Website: ulta-beauty
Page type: address-validator
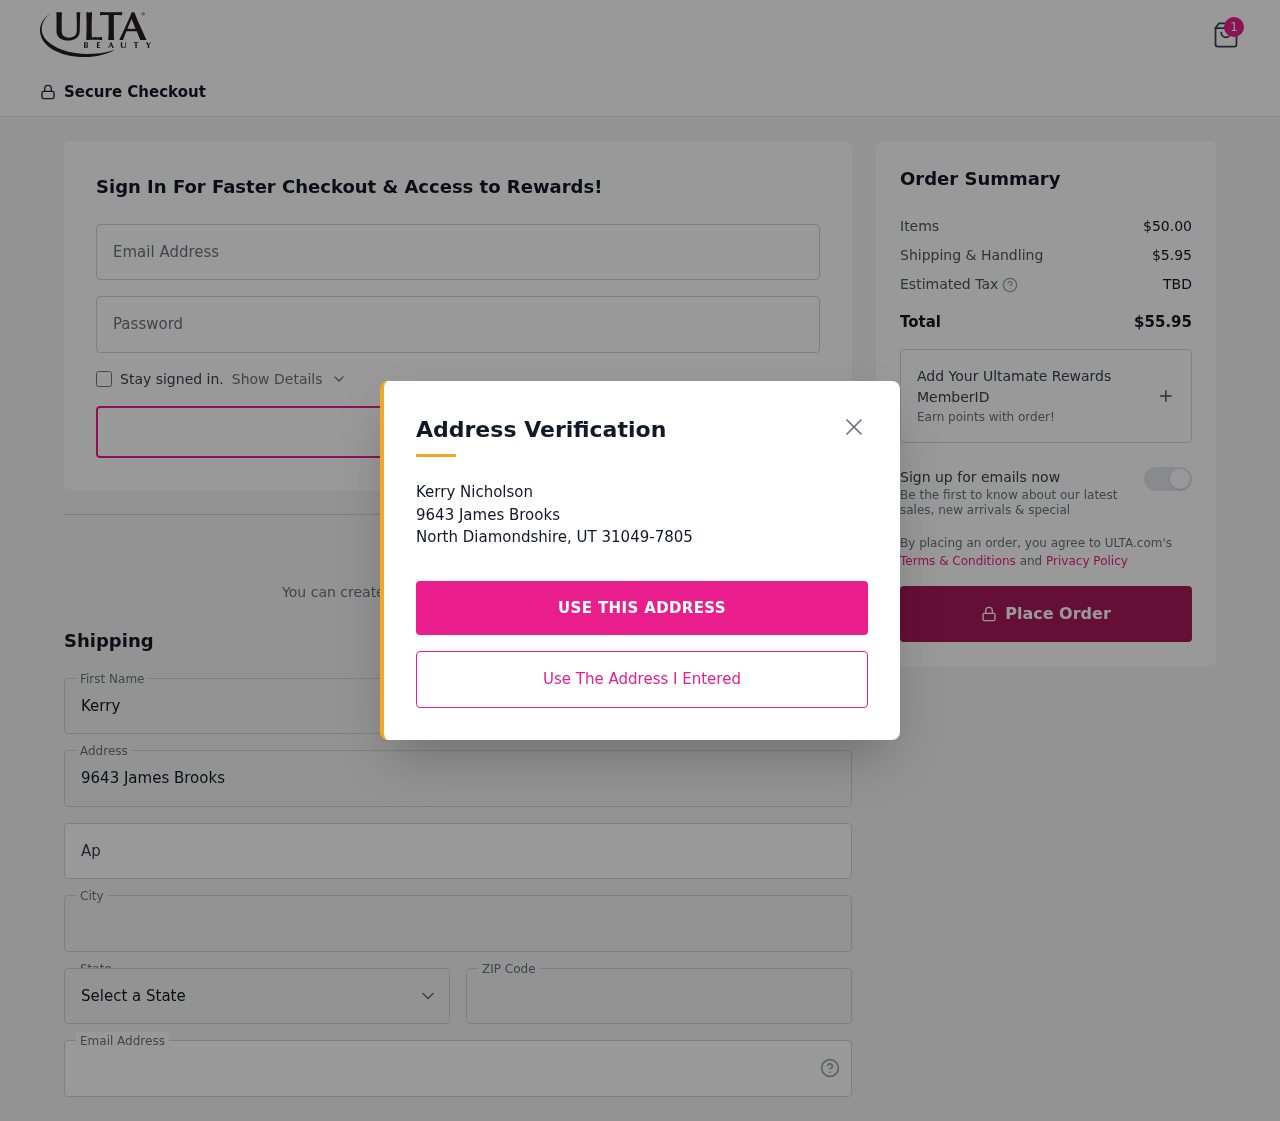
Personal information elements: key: PII_CITY
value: North Diamondshire
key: PII_EMAIL
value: kerry.nicholson@hotmail.com
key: PII_FIRSTNAME
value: Kerry
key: PII_LASTNAME
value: Nicholson
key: PII_POSTCODE
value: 31049
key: PII_STATE_ABBR
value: UT
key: PII_STREET
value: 9643 James Brooks
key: PII_STREET2
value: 9643 James Brooks
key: PII_STREET2
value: Apt. 578
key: PII_FULLNAME2
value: Kerry Nicholson
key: PII_CITY2
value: North Diamondshire
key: PII_STATE_ABBR2
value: UT
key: PII_POSTCODE_FULL
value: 31049
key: PII_POSTCODE_EXT
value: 7805
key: PII_POSTCODE_NUMERIC
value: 31049
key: PII_POSTCODE_EXT_NUMERIC
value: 7805
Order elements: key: ORDER_NUM_ITEMS
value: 1
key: ORDER_SUBTOTAL
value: $50.00
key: ORDER_SHIPPING_COST
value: $5.95
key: ORDER_TOTAL
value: $55.95